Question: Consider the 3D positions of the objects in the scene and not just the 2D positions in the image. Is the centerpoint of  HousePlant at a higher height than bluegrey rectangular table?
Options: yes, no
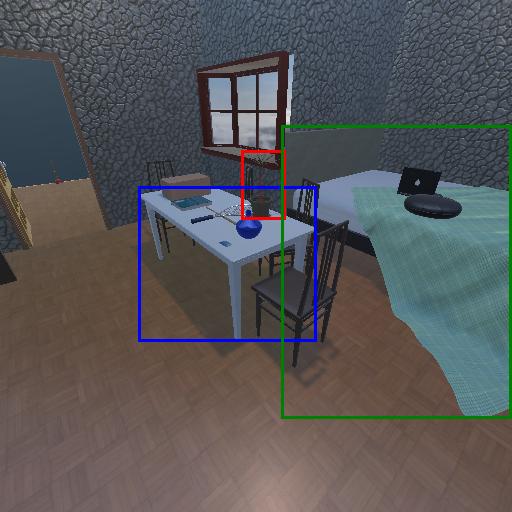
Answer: yes